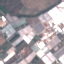
Land use / land cover class: Industrial